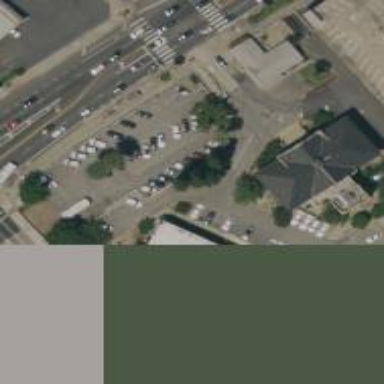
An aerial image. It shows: Mortuary.